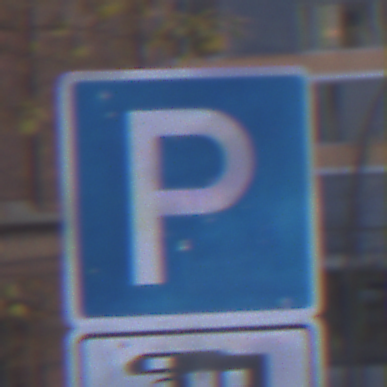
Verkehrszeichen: Parken
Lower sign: HinweisDurchSinnbild23
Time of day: SunriseSunset
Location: Outdoor (Urban)
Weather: Clear
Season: NotSpecified
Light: Natural